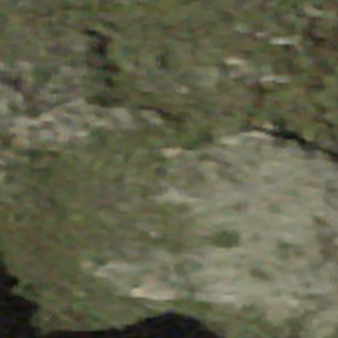
Label: other